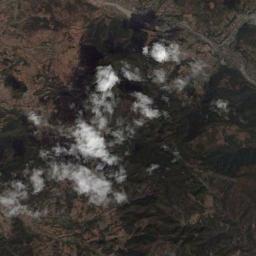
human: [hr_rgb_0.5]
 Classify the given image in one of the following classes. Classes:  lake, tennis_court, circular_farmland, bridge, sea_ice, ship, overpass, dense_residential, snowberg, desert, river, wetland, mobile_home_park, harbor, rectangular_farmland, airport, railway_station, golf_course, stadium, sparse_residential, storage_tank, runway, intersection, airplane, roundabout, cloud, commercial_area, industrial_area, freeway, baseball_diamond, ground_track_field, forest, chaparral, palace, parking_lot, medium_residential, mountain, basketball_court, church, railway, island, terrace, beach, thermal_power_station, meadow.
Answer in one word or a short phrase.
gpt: cloud